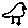
Label: bird